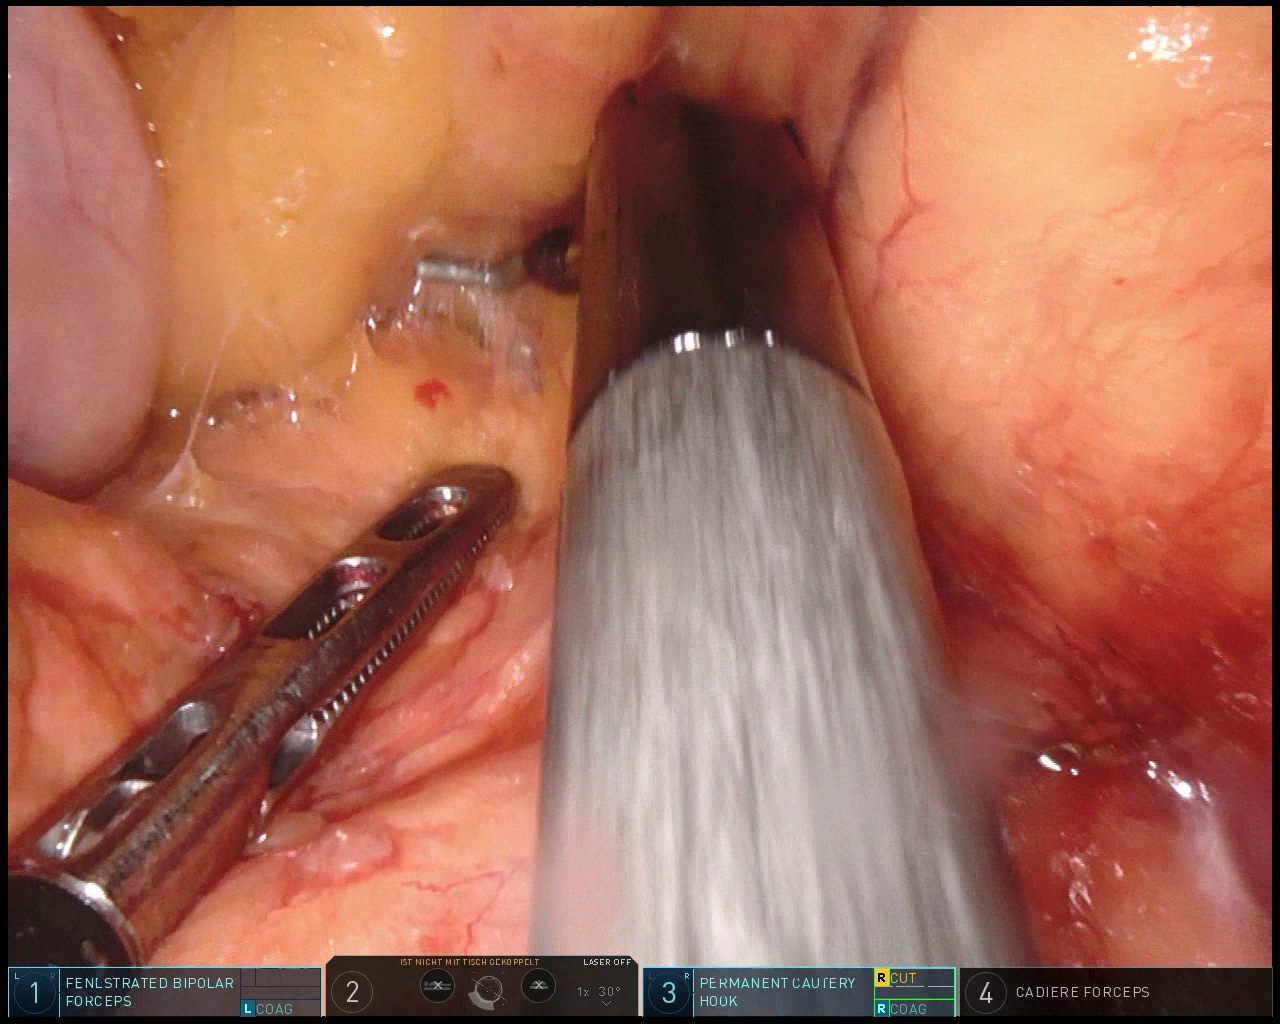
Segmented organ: pancreas
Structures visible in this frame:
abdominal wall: no
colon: no
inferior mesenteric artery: no
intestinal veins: no
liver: no
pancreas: yes
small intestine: no
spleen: no
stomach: yes
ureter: no
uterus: no
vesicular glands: no